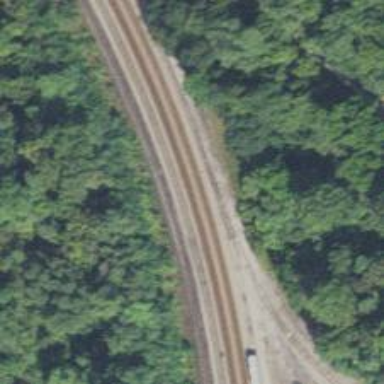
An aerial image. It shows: Railway track.